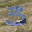
Label: 3